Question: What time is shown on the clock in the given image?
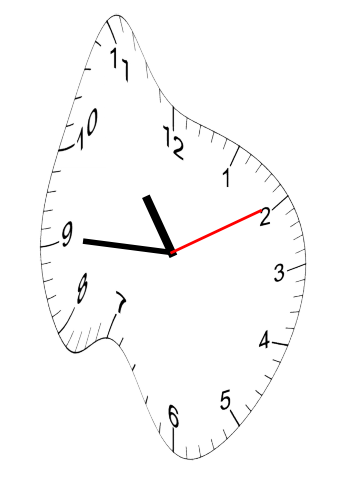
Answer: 10:45:10